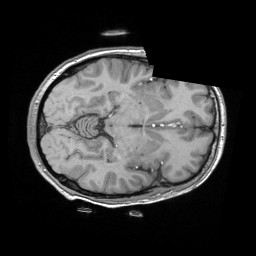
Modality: T1w
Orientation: axial